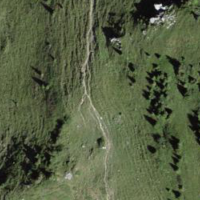
EUNIS habitat code: 26
Species observed at this site:
Parnassia palustris